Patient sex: M
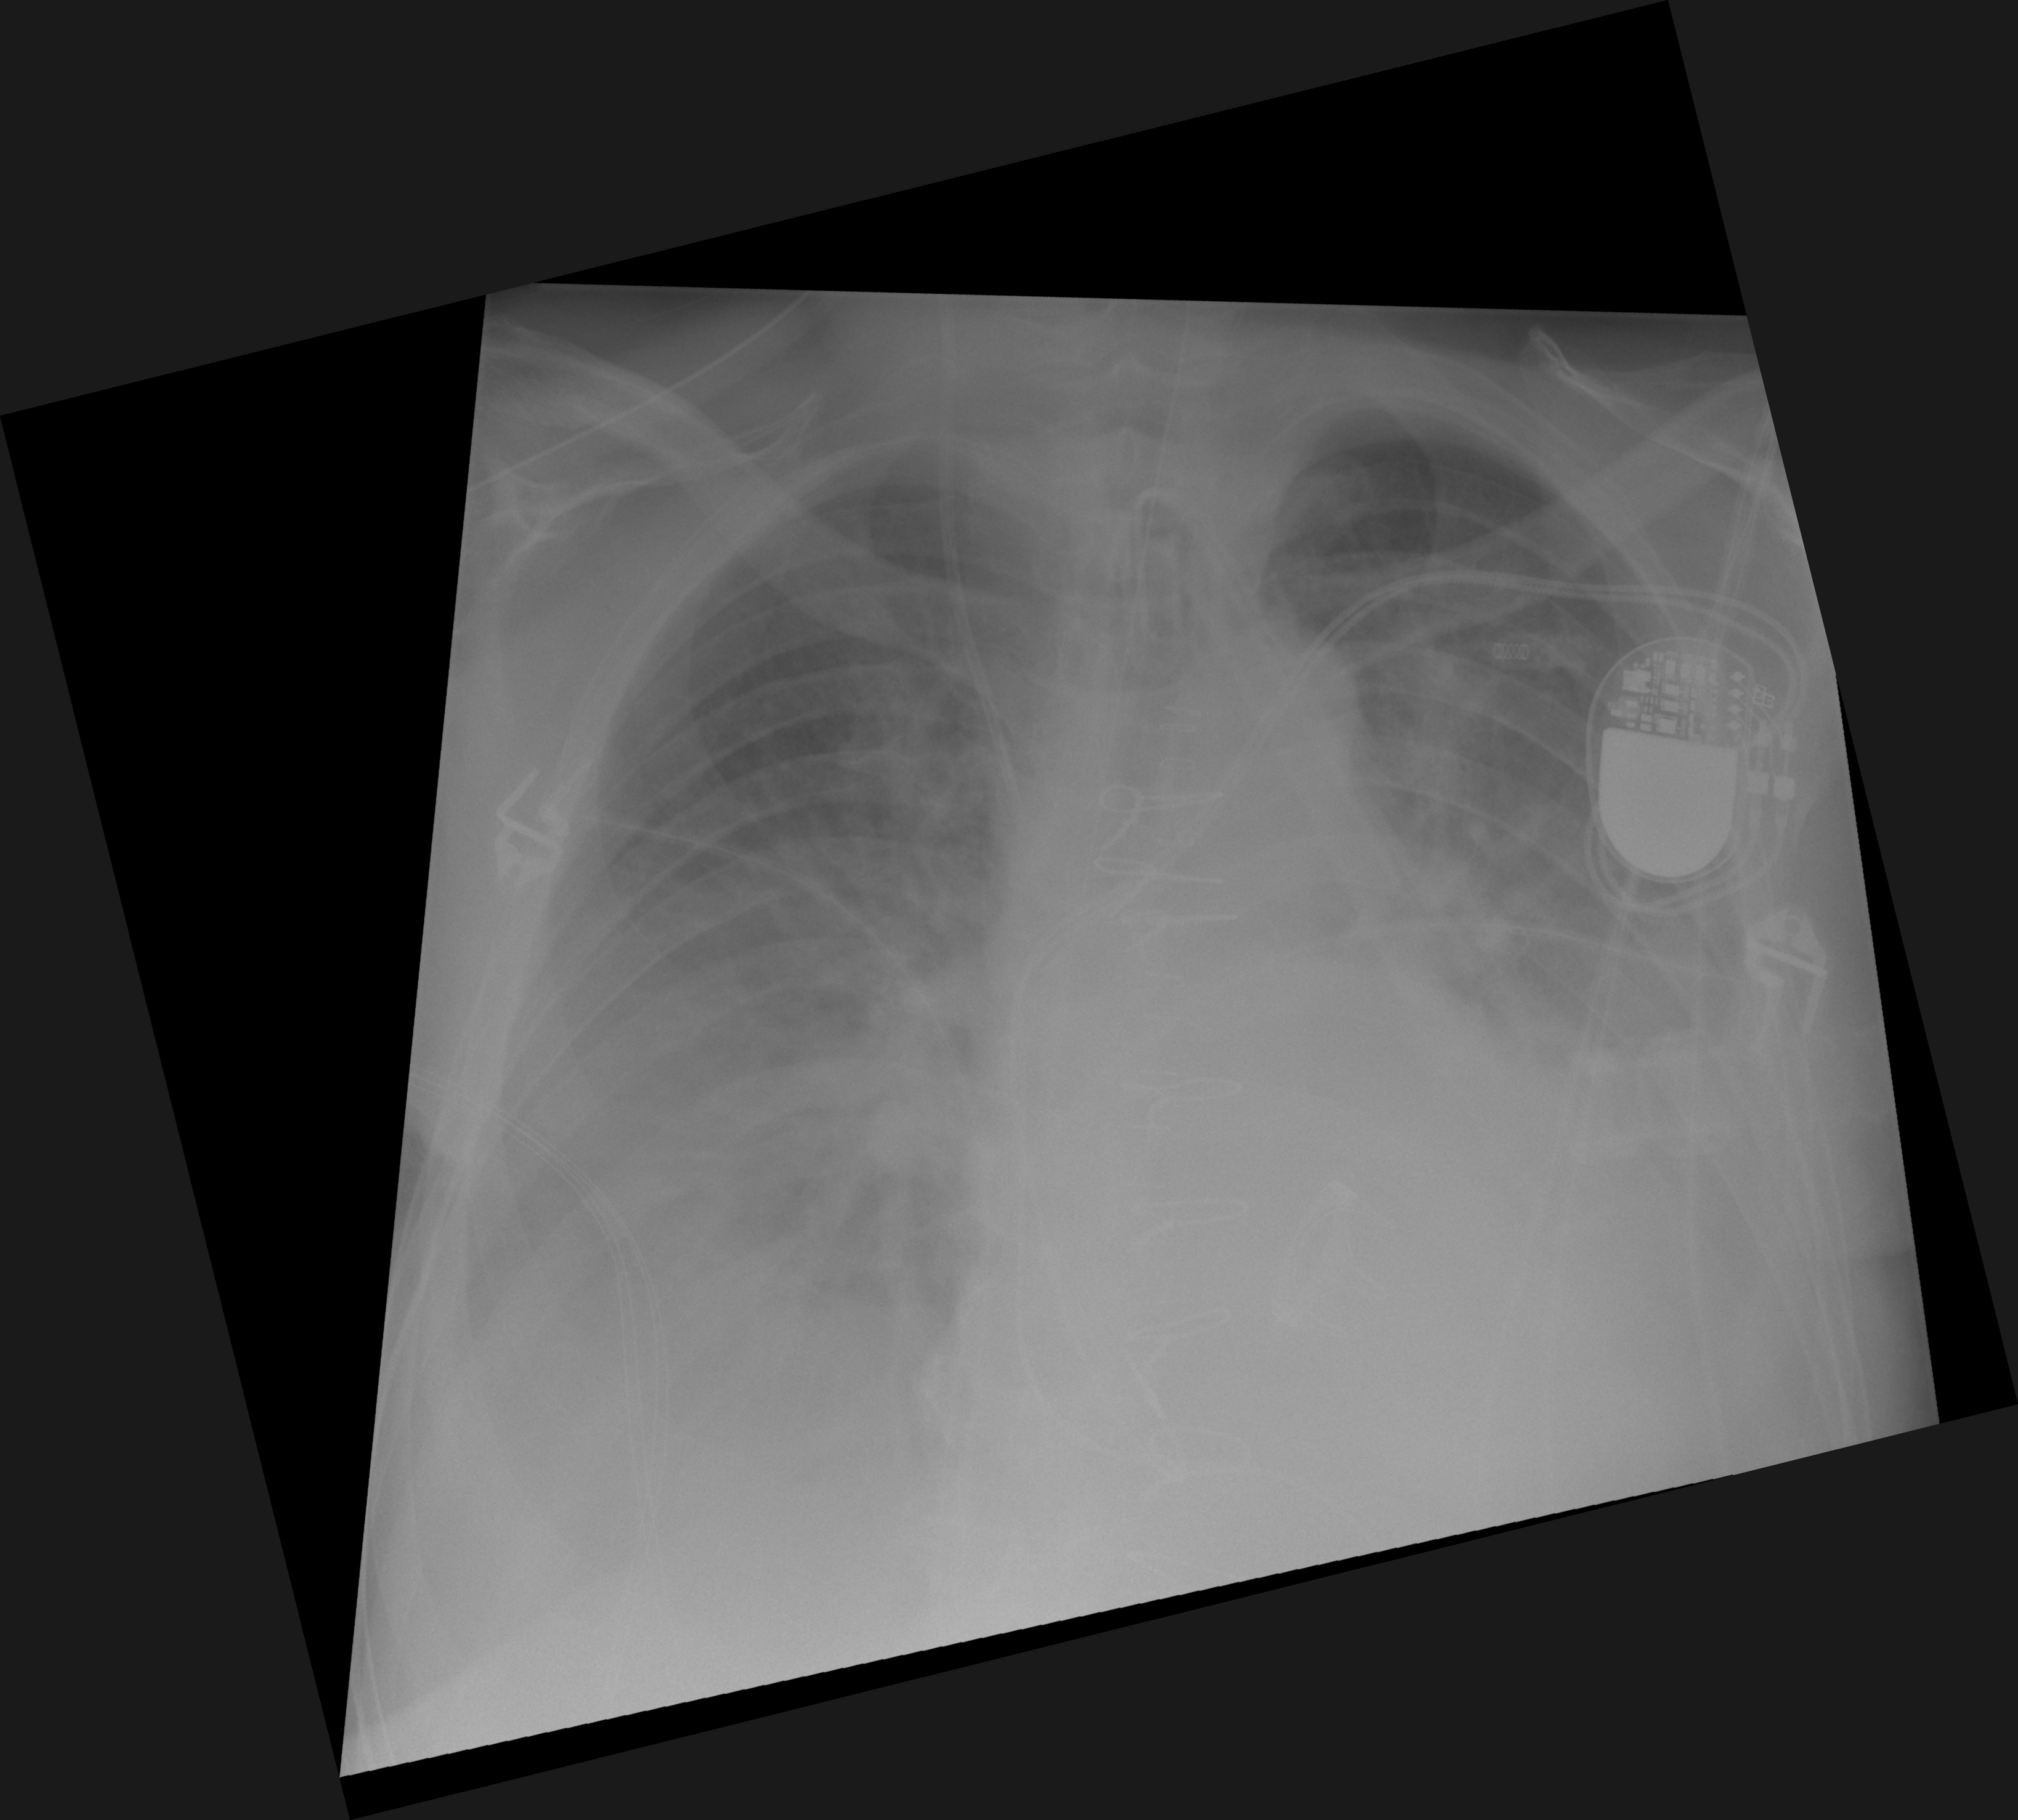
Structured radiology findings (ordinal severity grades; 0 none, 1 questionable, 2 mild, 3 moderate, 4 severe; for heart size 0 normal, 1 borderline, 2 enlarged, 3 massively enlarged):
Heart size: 2
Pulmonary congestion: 2
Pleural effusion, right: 3
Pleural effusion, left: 3
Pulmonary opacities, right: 2
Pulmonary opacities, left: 2
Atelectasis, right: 3
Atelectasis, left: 3